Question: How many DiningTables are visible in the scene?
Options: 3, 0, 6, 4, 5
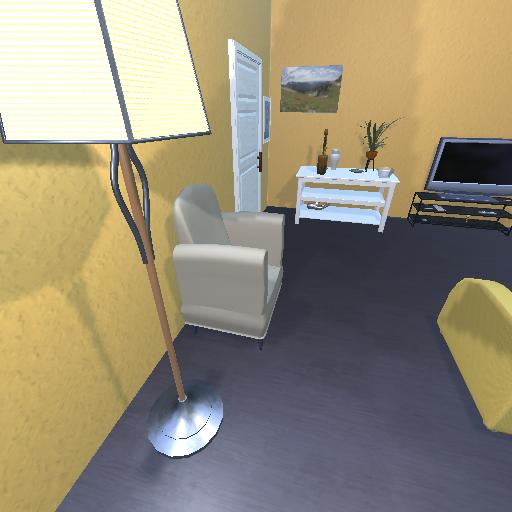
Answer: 3